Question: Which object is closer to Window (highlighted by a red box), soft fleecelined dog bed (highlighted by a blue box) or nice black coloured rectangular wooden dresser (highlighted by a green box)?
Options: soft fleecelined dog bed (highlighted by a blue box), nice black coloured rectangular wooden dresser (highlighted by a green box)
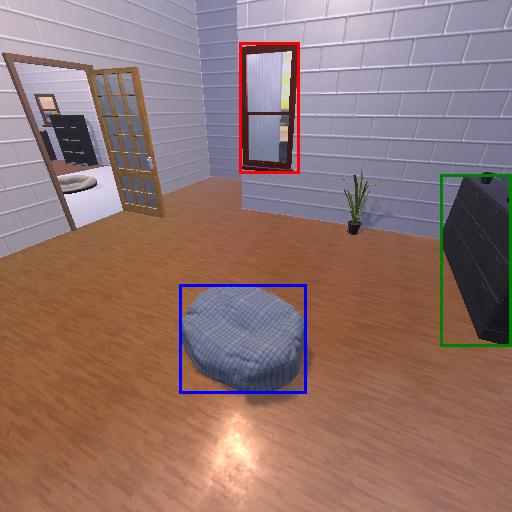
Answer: soft fleecelined dog bed (highlighted by a blue box)